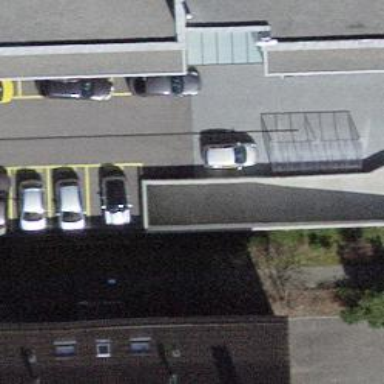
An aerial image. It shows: Parking entrance.